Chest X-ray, PA view. Patient: 27 years old, sex M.
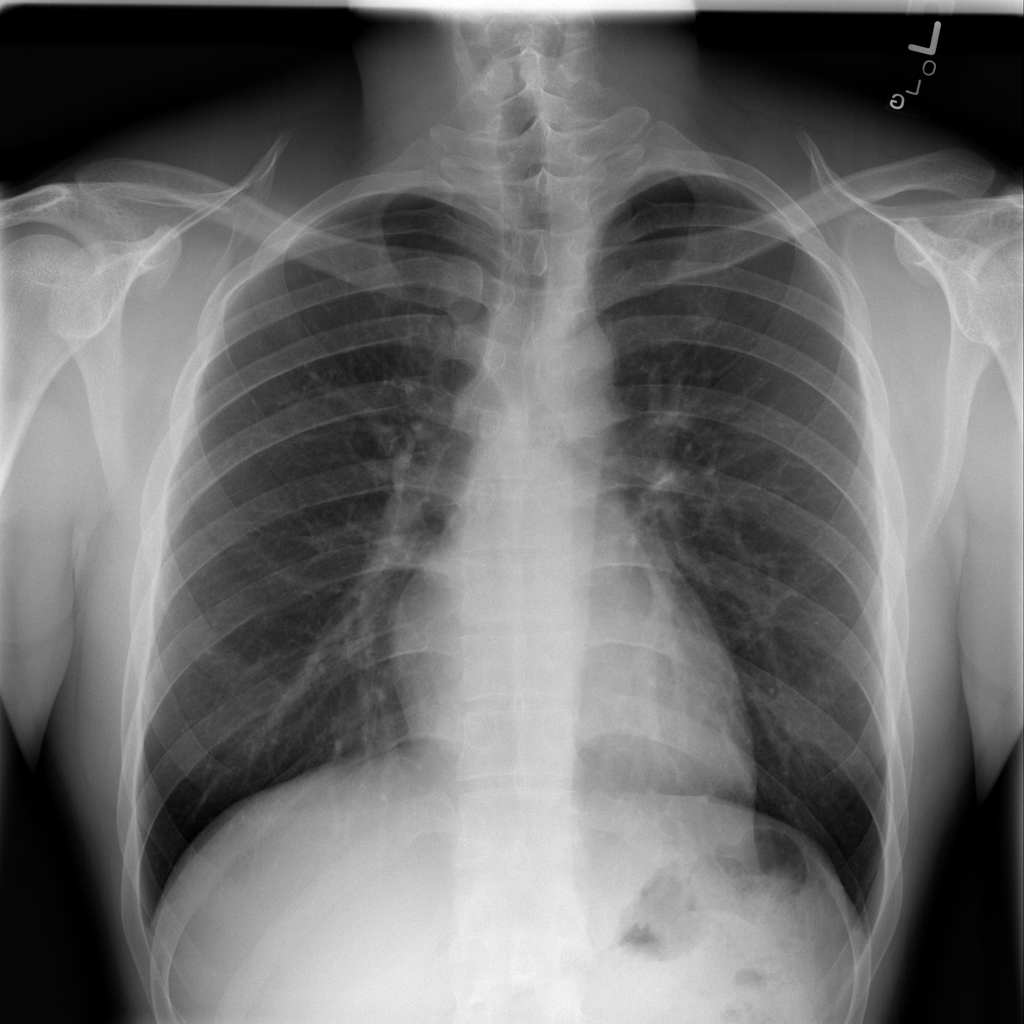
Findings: No Finding